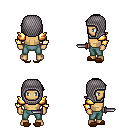
a pixel art fantasy rpg character, male body template, human, tanned skin, gold arm armor, teal pants, raven long mohawk hairstyle, chain hood, brown slippers, dagger, four views (front, back, left, right), 2x2 character sprite sheet, small pixel art, hard edges, no anti-aliasing